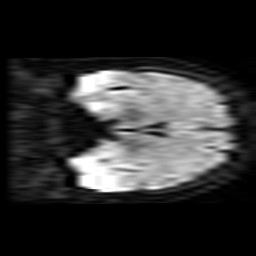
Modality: TRACE
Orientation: coronal
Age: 60
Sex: female
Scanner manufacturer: philips
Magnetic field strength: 1.5 T
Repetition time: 4.806 s
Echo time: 0.07764 s